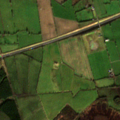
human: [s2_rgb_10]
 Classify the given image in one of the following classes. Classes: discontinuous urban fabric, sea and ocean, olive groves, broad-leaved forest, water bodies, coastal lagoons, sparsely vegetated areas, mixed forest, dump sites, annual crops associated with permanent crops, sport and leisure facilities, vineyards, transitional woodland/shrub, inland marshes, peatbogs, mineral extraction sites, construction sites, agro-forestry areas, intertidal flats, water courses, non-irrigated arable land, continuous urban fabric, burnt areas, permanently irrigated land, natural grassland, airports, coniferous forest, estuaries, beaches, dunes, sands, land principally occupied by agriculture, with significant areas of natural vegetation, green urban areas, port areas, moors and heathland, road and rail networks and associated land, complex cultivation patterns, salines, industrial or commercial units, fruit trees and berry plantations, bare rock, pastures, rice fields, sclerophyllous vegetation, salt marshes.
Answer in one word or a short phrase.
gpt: road and rail networks and associated land, pastures, coniferous forest, peatbogs